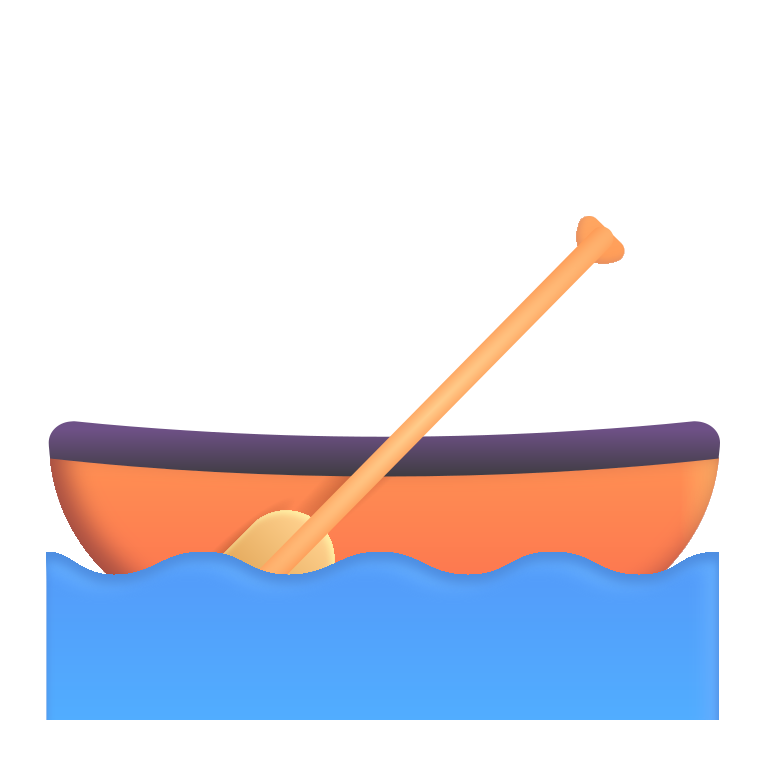
canoe color